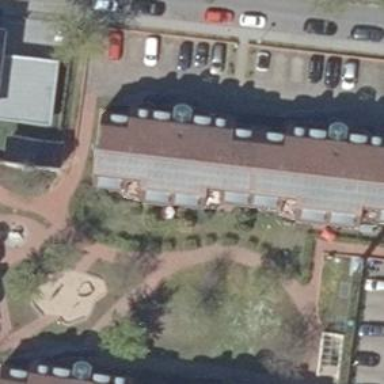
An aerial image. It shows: Apartments housed in building with gambrel roof.